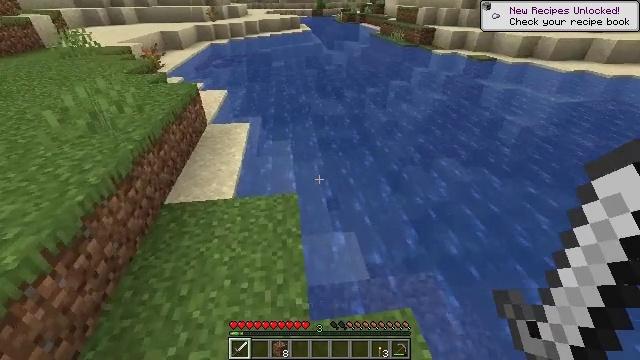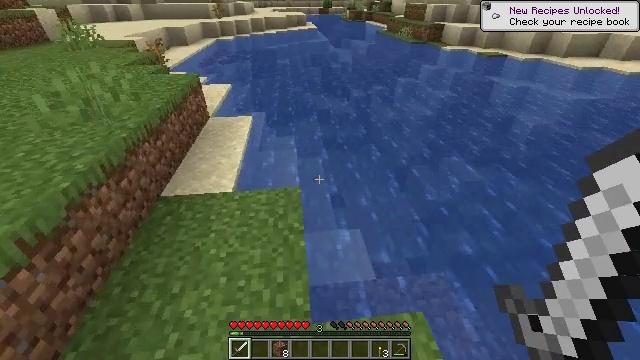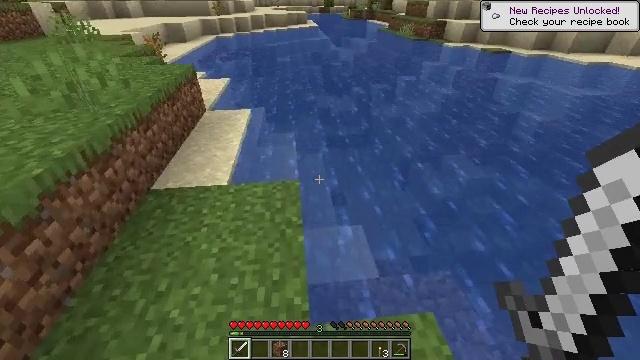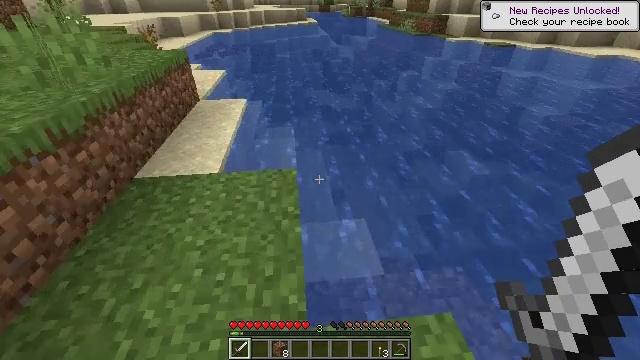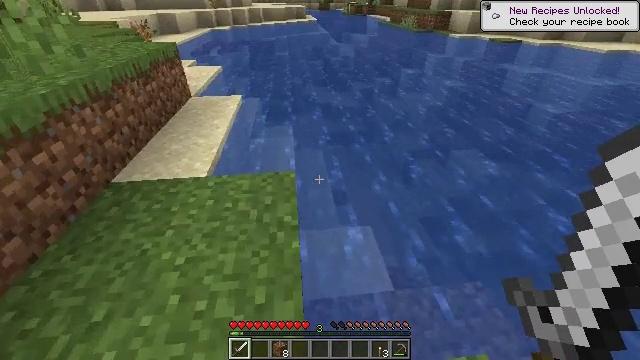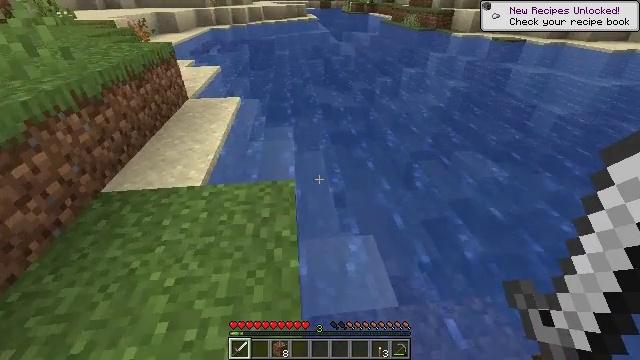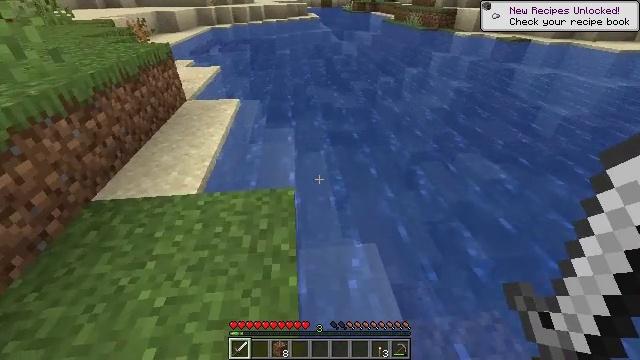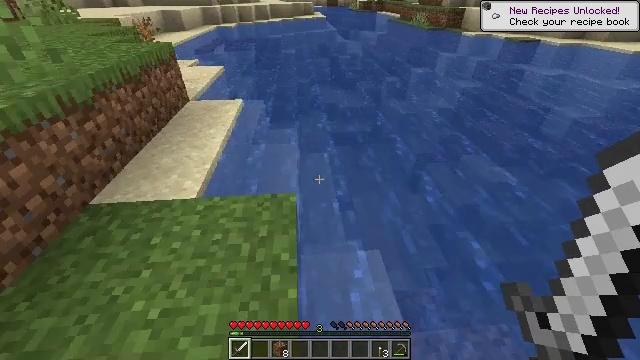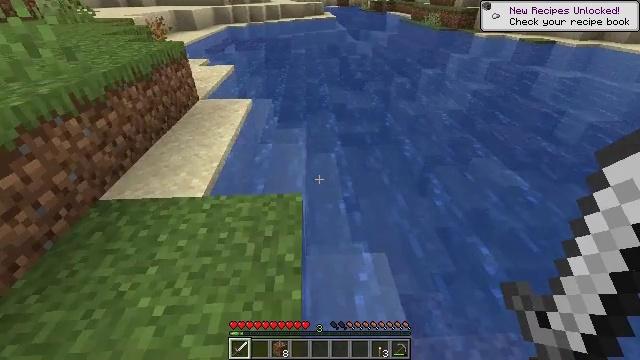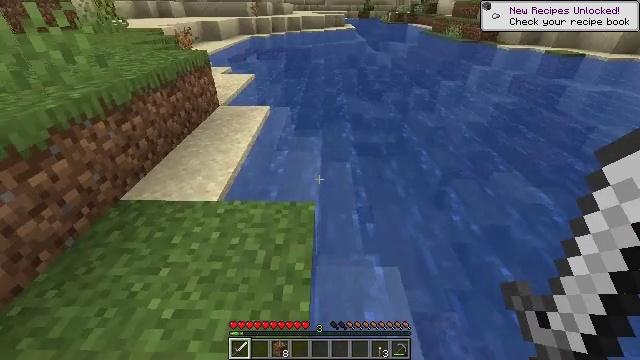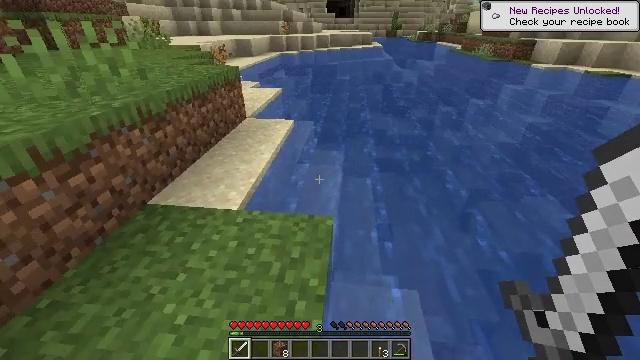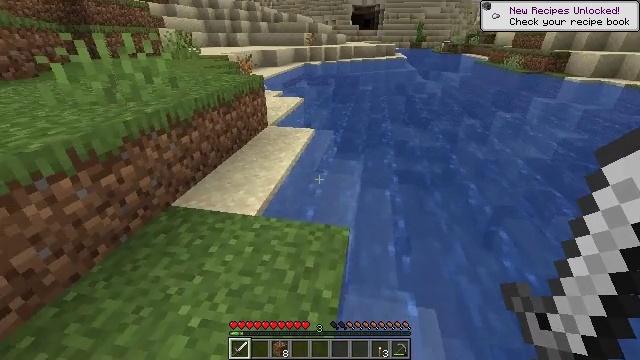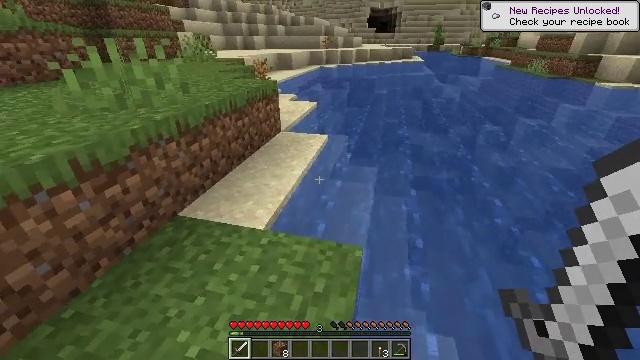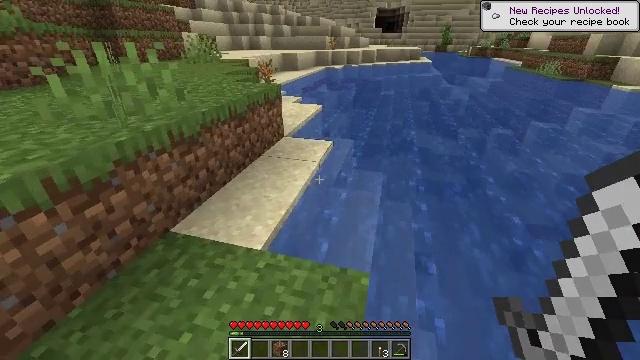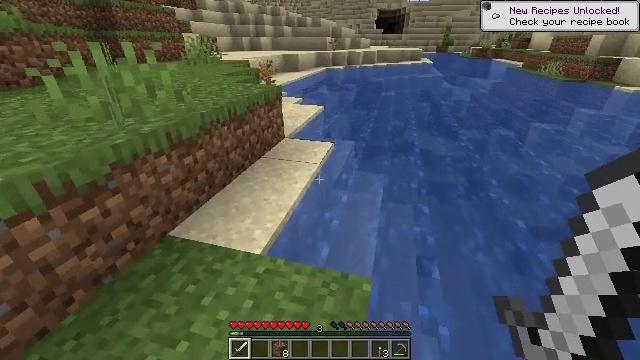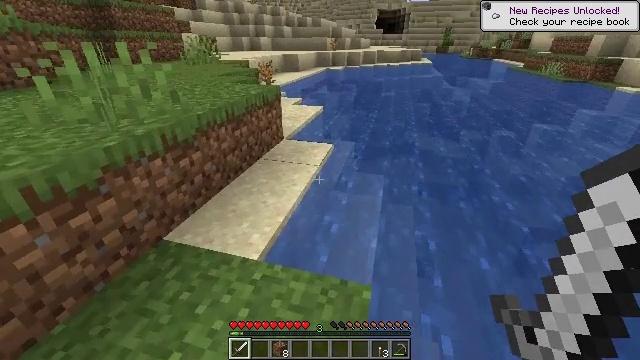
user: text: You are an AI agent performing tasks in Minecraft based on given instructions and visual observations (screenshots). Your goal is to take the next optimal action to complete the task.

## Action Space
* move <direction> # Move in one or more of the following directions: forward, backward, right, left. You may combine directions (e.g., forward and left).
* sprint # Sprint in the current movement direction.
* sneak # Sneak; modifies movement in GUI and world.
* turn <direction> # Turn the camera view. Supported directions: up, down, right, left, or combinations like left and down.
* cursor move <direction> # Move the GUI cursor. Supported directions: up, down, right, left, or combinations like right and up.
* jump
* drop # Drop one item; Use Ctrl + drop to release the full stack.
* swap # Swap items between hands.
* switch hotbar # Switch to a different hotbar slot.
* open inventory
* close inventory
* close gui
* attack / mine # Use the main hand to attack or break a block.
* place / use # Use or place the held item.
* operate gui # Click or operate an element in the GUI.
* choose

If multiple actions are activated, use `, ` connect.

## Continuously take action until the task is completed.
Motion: motion action
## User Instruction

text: Fish and kill the salmon.
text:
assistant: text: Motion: move forward, turn left
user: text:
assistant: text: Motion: move forward
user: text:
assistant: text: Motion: move forward
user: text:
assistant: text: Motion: move forward
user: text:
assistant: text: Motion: move forward
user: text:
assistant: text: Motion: no_op
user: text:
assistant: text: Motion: turn left
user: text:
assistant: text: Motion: turn left
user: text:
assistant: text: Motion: turn left and up
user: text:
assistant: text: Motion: turn left and up
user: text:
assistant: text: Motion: move forward, turn left and up
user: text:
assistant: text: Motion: move forward, turn left
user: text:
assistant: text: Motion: move forward, turn left
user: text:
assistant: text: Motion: no_op
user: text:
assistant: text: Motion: move forward
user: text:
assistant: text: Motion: move forward
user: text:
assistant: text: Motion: move forward and move left
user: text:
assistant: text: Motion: move forward and move left
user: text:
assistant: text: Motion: move forward and move left
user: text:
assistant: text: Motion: move forward and move left
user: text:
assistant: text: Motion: move forward
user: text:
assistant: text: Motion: move forward
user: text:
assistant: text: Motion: move forward
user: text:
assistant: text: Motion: move forward, turn right
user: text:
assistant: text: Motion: move forward, turn right
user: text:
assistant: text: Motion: move forward
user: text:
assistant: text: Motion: move forward
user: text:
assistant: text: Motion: move forward
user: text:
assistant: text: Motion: move forward, turn left
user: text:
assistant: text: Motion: move forward, turn left